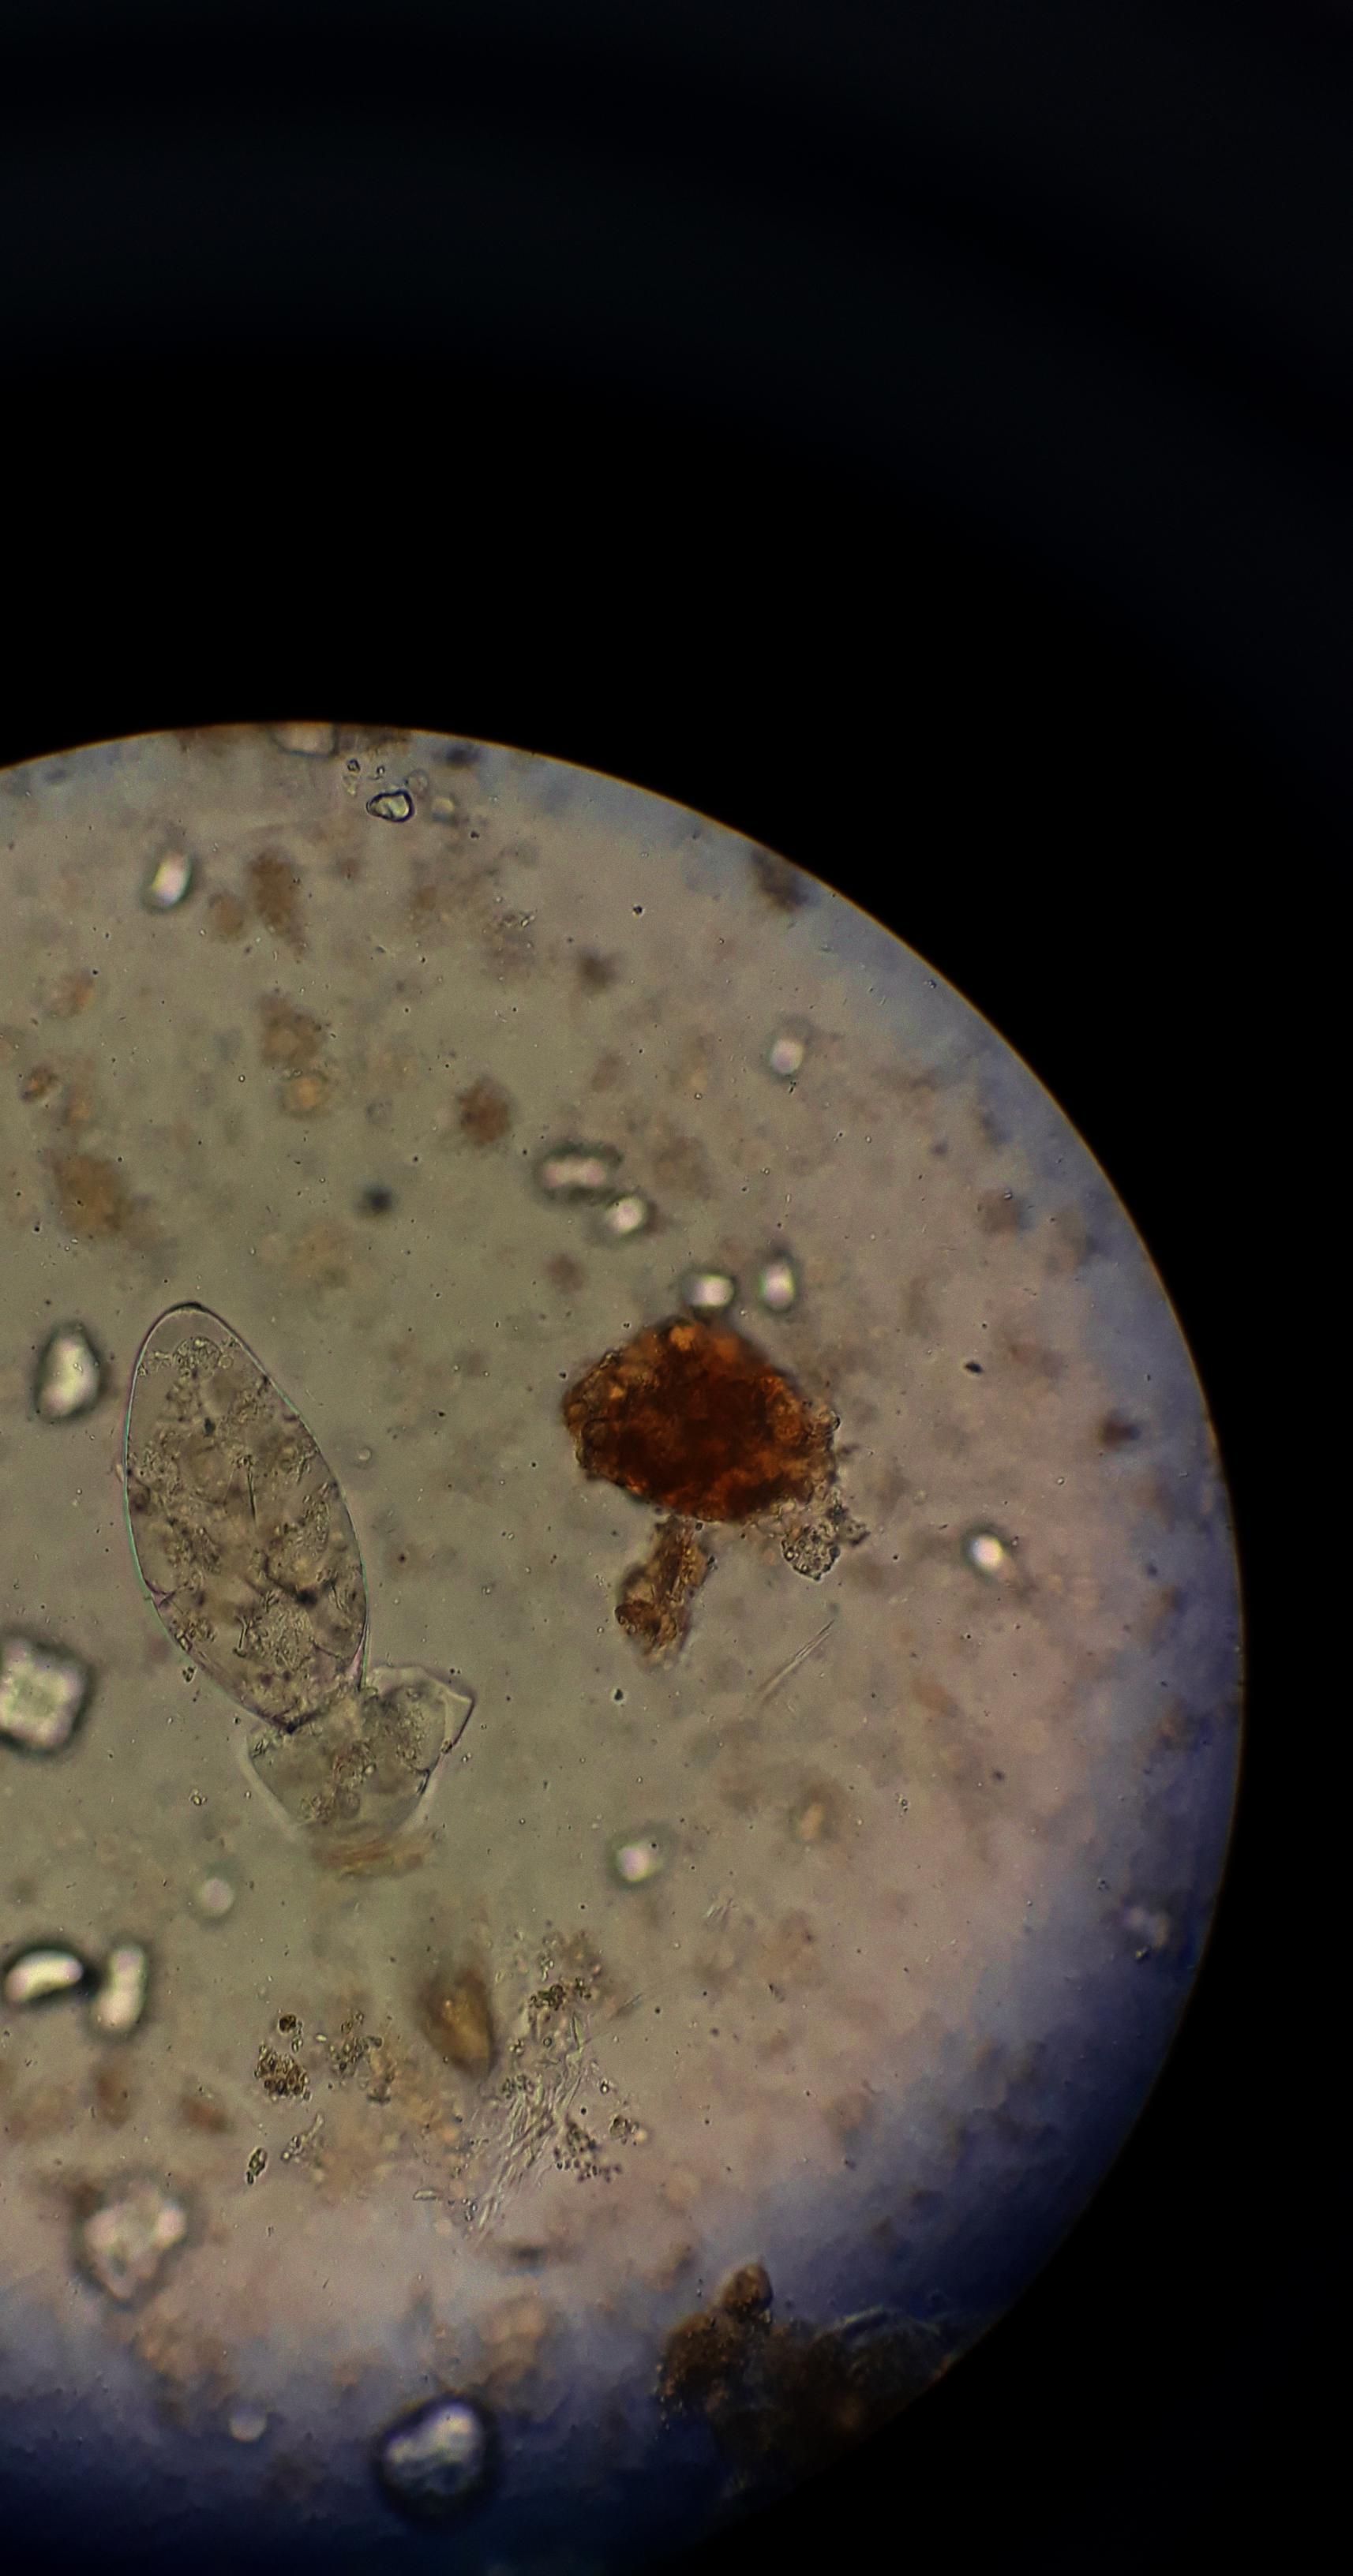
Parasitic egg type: Fasciolopsis buski